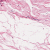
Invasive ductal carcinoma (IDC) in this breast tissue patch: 0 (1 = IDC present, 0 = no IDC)